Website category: sports
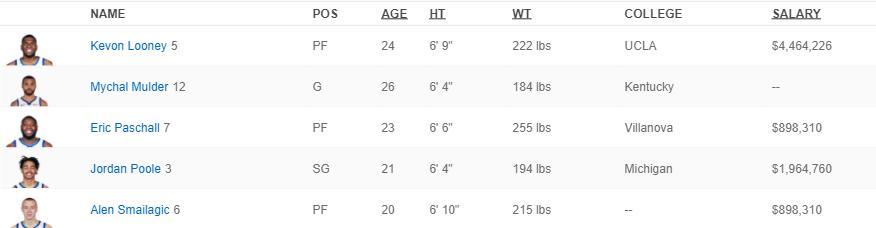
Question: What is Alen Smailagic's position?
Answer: PF

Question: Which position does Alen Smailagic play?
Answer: PF

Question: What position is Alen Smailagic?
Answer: PF

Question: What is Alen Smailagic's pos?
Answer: PF

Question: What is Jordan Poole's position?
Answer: SG

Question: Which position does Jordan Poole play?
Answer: SG

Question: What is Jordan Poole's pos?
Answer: SG

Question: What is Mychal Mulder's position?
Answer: G

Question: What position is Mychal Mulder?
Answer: G

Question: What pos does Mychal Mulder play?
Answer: G

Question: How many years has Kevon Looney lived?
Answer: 24

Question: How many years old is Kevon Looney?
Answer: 24

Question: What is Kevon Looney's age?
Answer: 24

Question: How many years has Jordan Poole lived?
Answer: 21

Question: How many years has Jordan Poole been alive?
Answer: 21

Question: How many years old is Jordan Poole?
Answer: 21

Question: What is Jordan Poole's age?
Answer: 21

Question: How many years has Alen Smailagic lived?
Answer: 20

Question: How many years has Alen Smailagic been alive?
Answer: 20

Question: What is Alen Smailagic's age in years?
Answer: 20

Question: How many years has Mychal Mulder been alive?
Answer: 26

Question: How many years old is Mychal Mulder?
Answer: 26

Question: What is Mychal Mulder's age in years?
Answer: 26

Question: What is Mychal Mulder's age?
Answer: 26

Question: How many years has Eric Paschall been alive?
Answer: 23

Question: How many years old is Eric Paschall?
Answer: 23

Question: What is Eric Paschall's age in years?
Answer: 23

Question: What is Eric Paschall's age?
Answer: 23

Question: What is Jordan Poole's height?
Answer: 6' 4"

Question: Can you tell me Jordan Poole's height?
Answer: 6' 4"

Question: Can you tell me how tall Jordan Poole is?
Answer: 6' 4"

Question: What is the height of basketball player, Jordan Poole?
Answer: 6' 4"

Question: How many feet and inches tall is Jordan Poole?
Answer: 6' 4"

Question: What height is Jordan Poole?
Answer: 6' 4"

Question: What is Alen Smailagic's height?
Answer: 6' 10"

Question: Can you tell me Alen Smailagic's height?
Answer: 6' 10"

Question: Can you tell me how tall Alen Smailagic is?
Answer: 6' 10"

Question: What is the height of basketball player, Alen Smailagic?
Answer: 6' 10"

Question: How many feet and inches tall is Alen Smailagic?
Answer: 6' 10"

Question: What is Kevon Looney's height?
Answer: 6' 9"

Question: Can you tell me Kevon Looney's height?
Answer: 6' 9"

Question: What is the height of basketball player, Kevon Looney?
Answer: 6' 9"

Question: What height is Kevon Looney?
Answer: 6' 9"

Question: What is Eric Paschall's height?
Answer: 6' 6"

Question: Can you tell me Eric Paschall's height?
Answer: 6' 6"

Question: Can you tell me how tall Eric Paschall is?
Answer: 6' 6"

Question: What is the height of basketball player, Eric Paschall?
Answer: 6' 6"

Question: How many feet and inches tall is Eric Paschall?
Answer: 6' 6"

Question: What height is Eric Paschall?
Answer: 6' 6"

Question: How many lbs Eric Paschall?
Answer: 255 lbs

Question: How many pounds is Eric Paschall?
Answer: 255 lbs

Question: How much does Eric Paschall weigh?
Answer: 255 lbs

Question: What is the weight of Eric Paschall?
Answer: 255 lbs

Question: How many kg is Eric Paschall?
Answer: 255 lbs

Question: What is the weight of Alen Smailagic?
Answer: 215 lbs

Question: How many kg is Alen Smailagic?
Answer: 215 lbs

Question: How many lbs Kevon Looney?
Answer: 222 lbs

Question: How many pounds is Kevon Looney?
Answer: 222 lbs

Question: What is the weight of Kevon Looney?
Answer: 222 lbs

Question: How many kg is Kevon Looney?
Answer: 222 lbs

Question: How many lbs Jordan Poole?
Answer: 194 lbs

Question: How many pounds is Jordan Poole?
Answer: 194 lbs

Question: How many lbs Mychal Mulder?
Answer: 184 lbs

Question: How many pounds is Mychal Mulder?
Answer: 184 lbs